Brain MRI, t1w sequence, axial 2D slice.
Patient: age 24, sex F, weight 95 kg, height 1.95 m
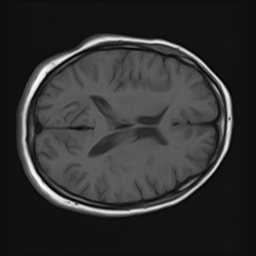